Question: Is there an easy way to edit or remove the navigation bar at the top of ASP.NET applications that use Twitter Bootstrap?

The "Register" and "Log in" links need to be removed and the "Application Name" needs to be updated but I'm not quite sure where, in Visual Studio, I can update that info. CSS file?
It's a one page web app so technically it doesn't even need the navigation bar at the top so if there is a way to remove it -- and that's easier than editing it -- then could you explain how to do that?
Not sure what the recommended course of action is in terms of editing and keeping it versus just removing it. Thoughts?
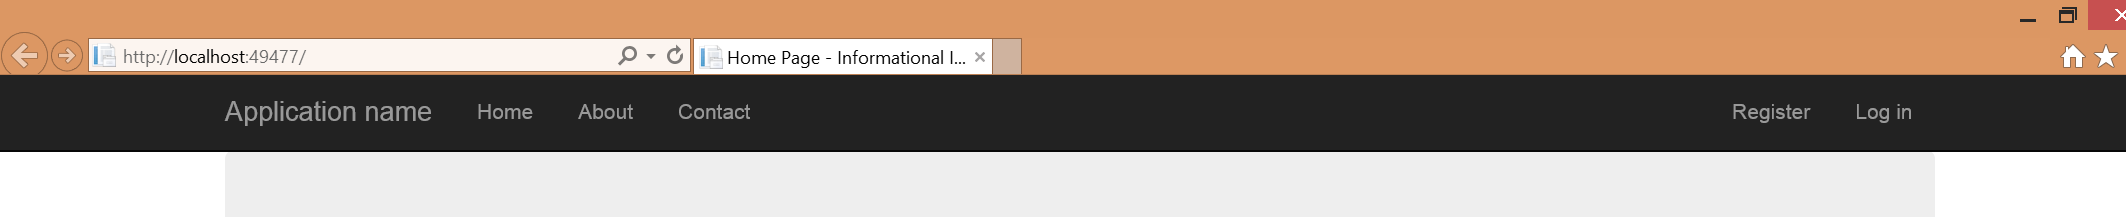
Answer: You should comment/remove or edit this block in _Layout.cshtml:
'''
<div class="navbar navbar-inverse navbar-fixed-top">
'''